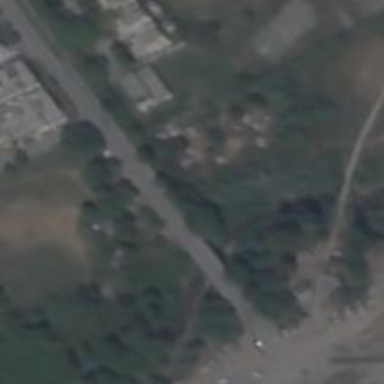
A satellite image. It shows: Residential road with bridge.